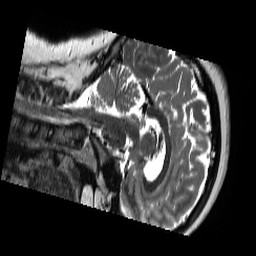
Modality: T2w
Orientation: sagittal
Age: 20
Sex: female